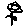
Label: flower